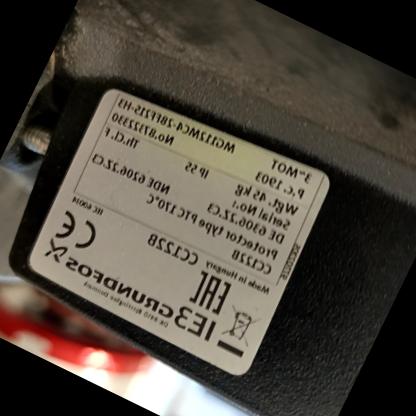
Klasa: tabliczka-znamionowa